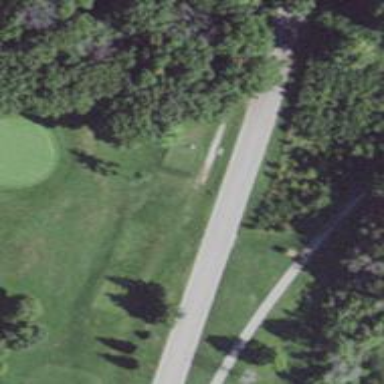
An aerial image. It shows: Golf tee.